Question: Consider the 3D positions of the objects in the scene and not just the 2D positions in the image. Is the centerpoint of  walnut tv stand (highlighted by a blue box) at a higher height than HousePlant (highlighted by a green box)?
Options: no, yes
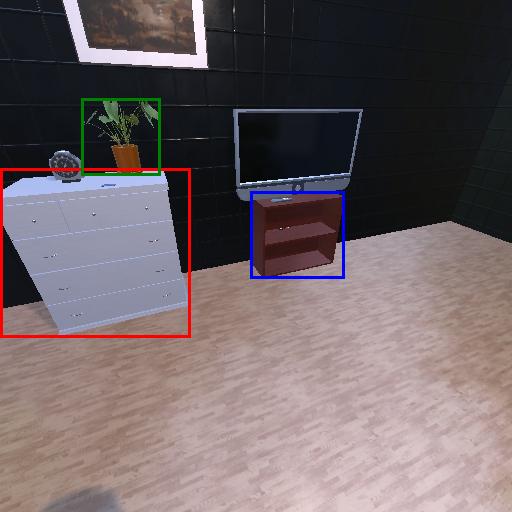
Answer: no